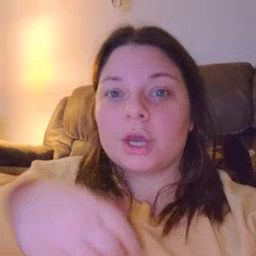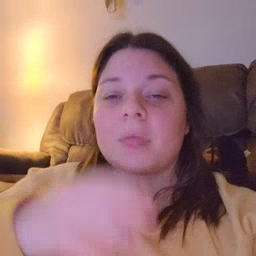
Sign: another